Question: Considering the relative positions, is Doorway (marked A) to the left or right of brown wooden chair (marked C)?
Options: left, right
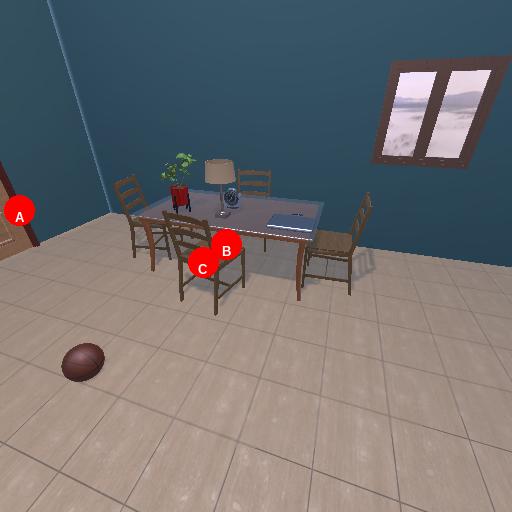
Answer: left